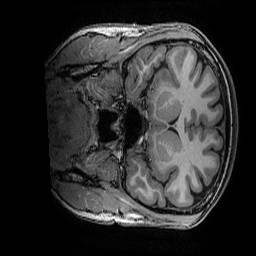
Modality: T1w
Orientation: coronal
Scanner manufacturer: ge
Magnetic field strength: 3 T
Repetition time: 0.007 s
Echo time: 0.00342 s